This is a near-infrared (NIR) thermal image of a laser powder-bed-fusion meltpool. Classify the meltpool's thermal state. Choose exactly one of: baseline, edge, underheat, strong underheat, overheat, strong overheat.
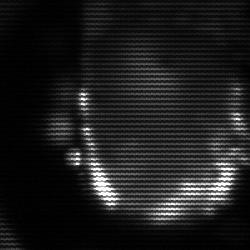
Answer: baseline